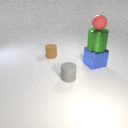
large green metal cylinder above large blue metal cube